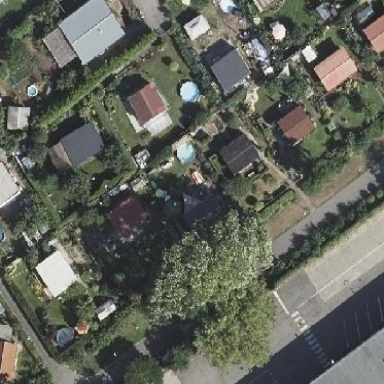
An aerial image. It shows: Plot within allotments.